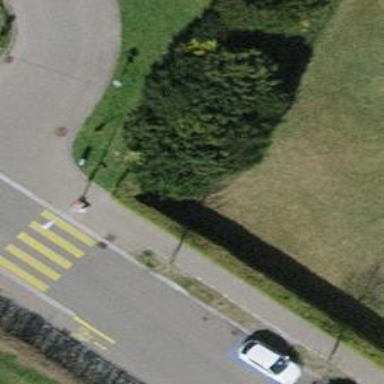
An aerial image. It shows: Hedge barrier.